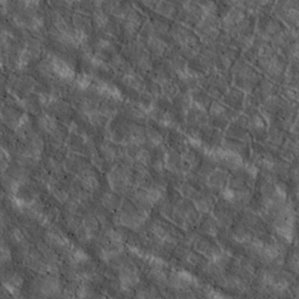
Label: non_frost